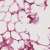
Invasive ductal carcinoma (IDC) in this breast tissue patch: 0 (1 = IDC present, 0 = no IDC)